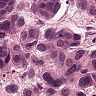
Metastatic tissue present: yes